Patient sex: M
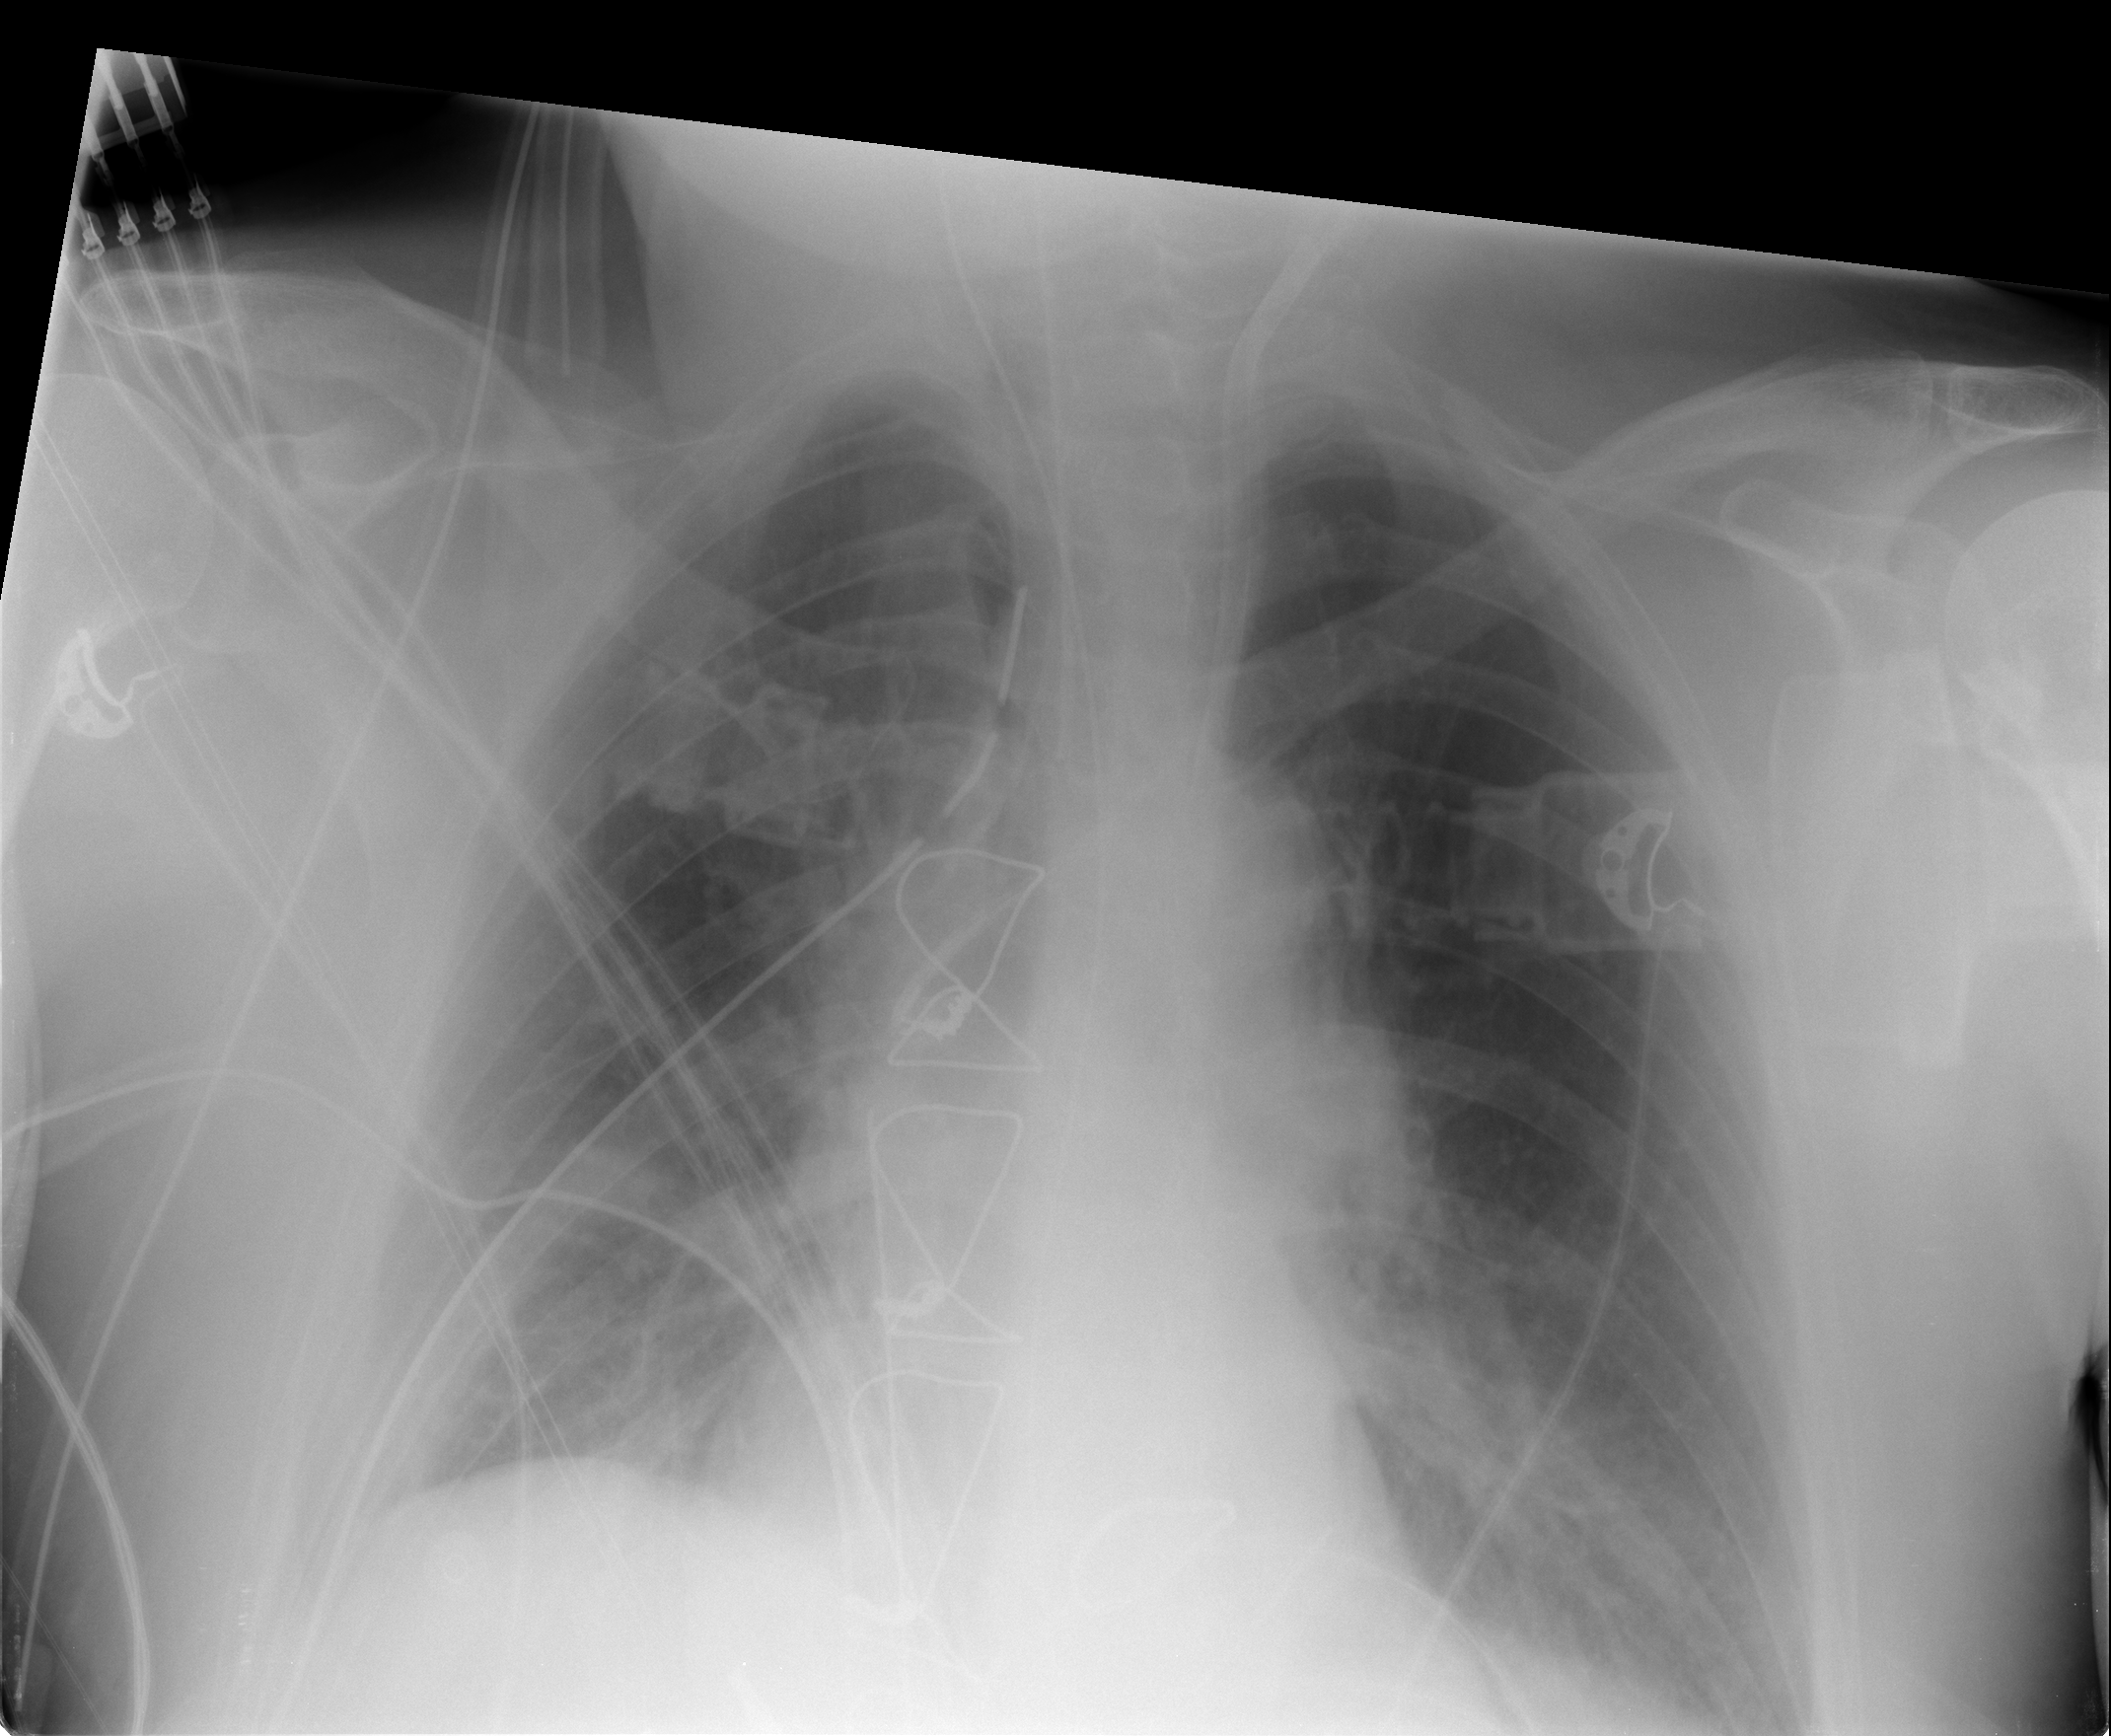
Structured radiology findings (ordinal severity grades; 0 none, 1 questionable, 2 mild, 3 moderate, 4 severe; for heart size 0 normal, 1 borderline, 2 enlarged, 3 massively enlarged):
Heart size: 0
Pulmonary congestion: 0
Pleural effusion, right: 1
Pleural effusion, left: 0
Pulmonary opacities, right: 0
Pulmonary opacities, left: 0
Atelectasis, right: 2
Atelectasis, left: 0